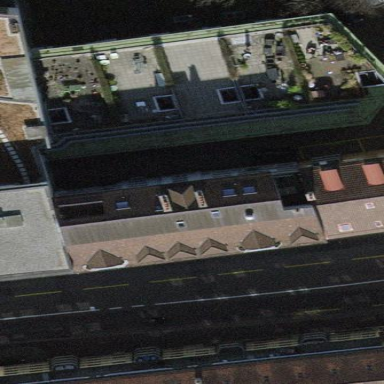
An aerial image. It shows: Quadruple saltbox roof shape on apartment building.